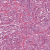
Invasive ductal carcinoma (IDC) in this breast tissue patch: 1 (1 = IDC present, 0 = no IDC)